Question: I have activated the JWKS_URI in my OAuth client (within Keycloak).
[]
Now, my expectation was that besides the KID an field JWKS_UIR will be part of the JWT for that client. But, I see only KID. The CERTS endpoint works and response with a JWKS Json format.
<URL>
Is my understanding correct that the JWKS_URI should be in the Token? (see <URL>
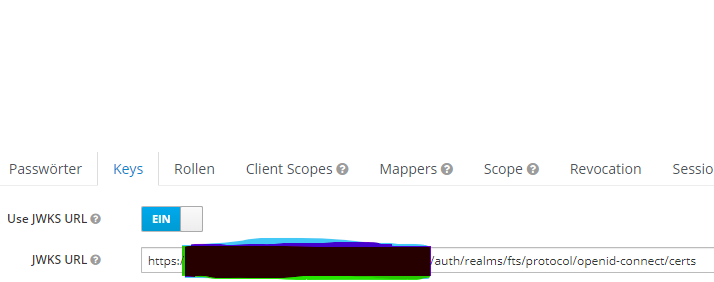
Answer: From <URL> , in '3.2. Authorization Server Metadata Response' section.
The JWKS_URI is in the 'Authorization Server Metadata Response'
It is response of '3.1. Authorization Server Metadata Request'
and request example is
'''
GET /.well-known/oauth-authorization-server HTTP/1.1
Host: example.com
'''
example response
'''
{
"issuer":
"https://server.example.com",
"authorization_endpoint":
"https://server.example.com/authorize",
"token_endpoint":
"https://server.example.com/token",
"token_endpoint_auth_methods_supported":
["client_secret_basic", "private_key_jwt"],
"token_endpoint_auth_signing_alg_values_supported":
["RS256", "ES256"],
"userinfo_endpoint":
"https://server.example.com/userinfo",
"jwks_uri":
"https://server.example.com/jwks.json",
"registration_endpoint":
"https://server.example.com/register",
"scopes_supported":
["openid", "profile", "email", "address",
"phone", "offline_access"],
"response_types_supported":
["code", "code token"],
"service_documentation":
"http://server.example.com/service_documentation.html",
"ui_locales_supported":
["en-US", "en-GB", "en-CA", "fr-FR", "fr-CA"]
}
'''
In the Keycloak, provide this API
'''
http://keycloakhost:keycloakport/auth/realms/{realm}/.well-known/openid-configuration
'''
"jwks_uri" (Certificate endpoint) is it response as following JSON.
'''
{
"issuer": "http://localhost:8080/auth/realms/my-realm",
"authorization_endpoint": "http://localhost:8080/auth/realms/my-realm/protocol/openid-connect/auth",
"token_endpoint": "http://localhost:8080/auth/realms/my-realm/protocol/openid-connect/token",
"introspection_endpoint": "http://localhost:8080/auth/realms/my-realm/protocol/openid-connect/token/introspect",
"userinfo_endpoint": "http://localhost:8080/auth/realms/my-realm/protocol/openid-connect/userinfo",
"end_session_endpoint": "http://localhost:8080/auth/realms/my-realm/protocol/openid-connect/logout",
"frontchannel_logout_session_supported": true,
"frontchannel_logout_supported": true,
"jwks_uri": "http://localhost:8080/auth/realms/my-realm/protocol/openid-connect/certs",
"check_session_iframe": "http://localhost:8080/auth/realms/my-realm/protocol/openid-connect/login-status-iframe.html",
"grant_types_supported": [
"authorization_code",
"implicit",
"refresh_token",
"password",
"client_credentials",
"urn:ietf:params:oauth:grant-type:device_code",
"urn:openid:params:grant-type:ciba"
],
"response_types_supported": [
"code",
"none",
"id_token",
"token",
"id_token token",
"code id_token",
"code token",
"code id_token token"
],
"subject_types_supported": [
"public",
"pairwise"
],
"id_token_signing_alg_values_supported": [
"PS384",
"ES384",
"RS384",
"HS256",
"HS512",
"ES256",
"RS256",
"HS384",
"ES512",
"PS256",
"PS512",
"RS512"
],
...
'''
You shows header of JWT
In the specification JWT <URL>,
The example shows only "typ" and "alg" not "jwks_uri"
'''
{"typ":"JWT",
"alg":"HS256"}
'''